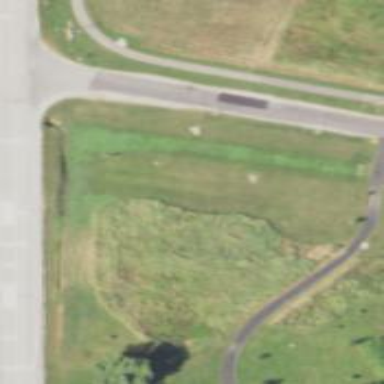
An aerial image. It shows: Disc golf tee area.